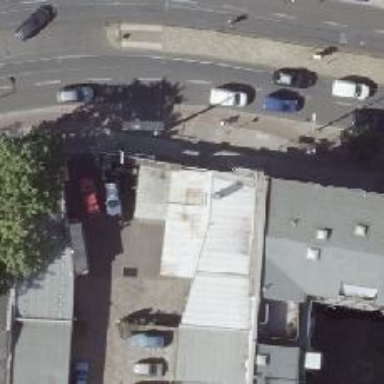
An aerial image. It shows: Car repair shop.